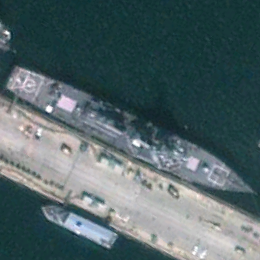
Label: destroyer